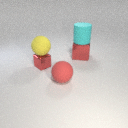
large red rubber sphere in front of small red metal cube